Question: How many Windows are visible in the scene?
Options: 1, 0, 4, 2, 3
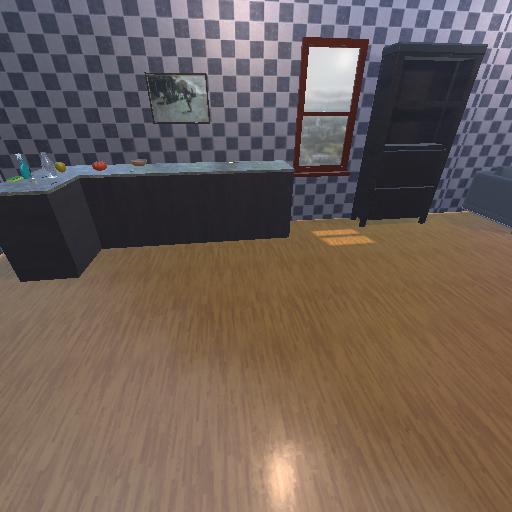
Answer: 1